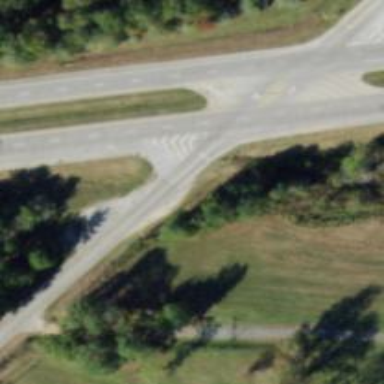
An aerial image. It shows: Secondary road with asphalt surface leading to roundabout flare.